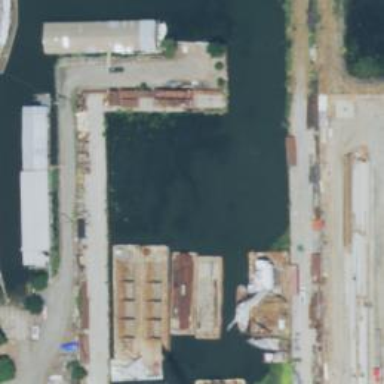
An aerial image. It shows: Dock located along the waterway.